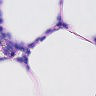
Metastatic tissue present: no